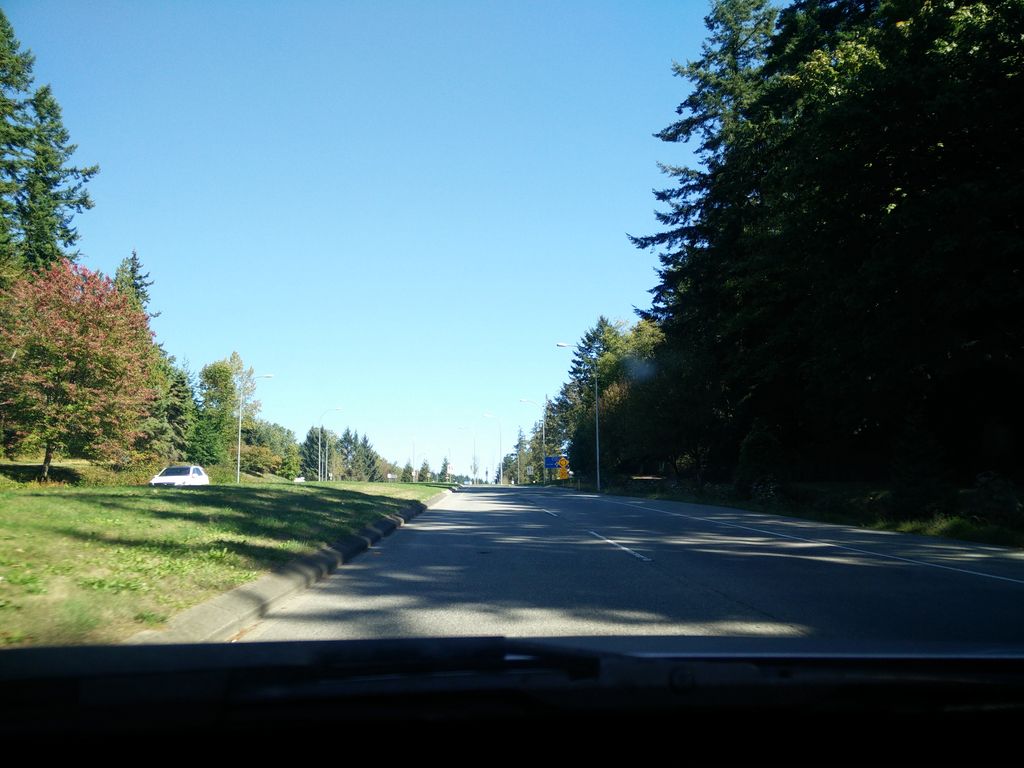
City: vancouver